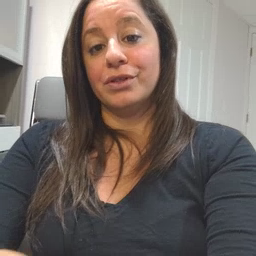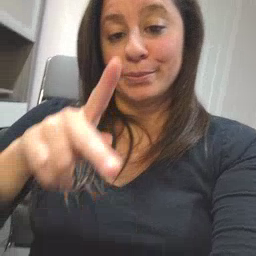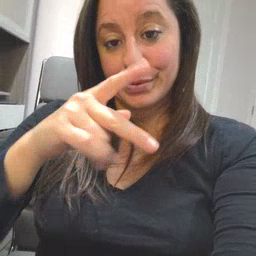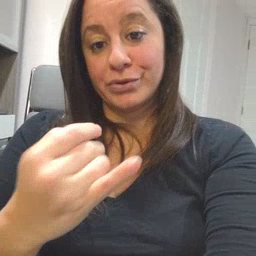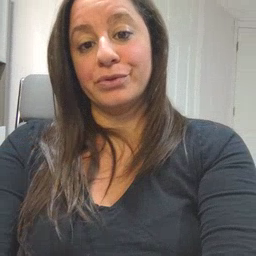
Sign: pajamas